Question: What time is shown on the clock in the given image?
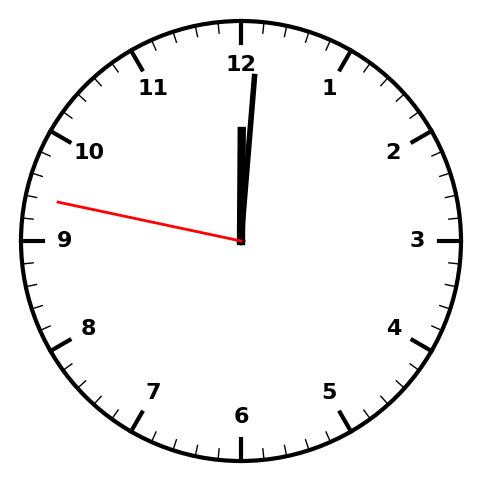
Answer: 12:00:47